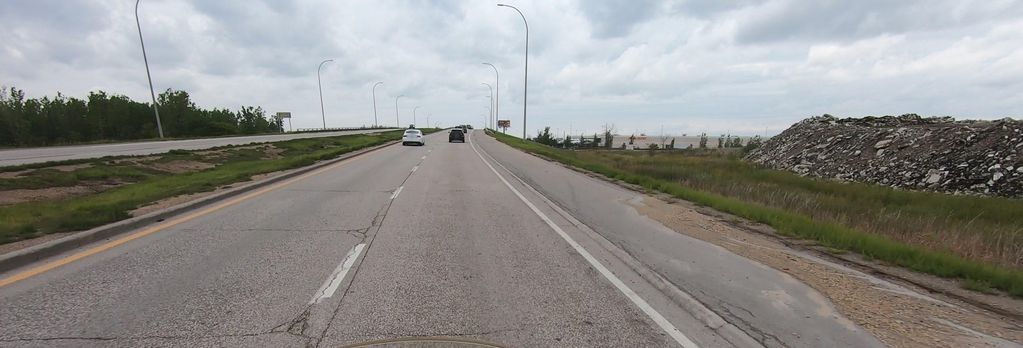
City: winnipeg